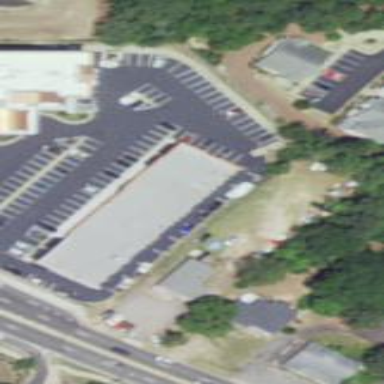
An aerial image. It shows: Retail building.